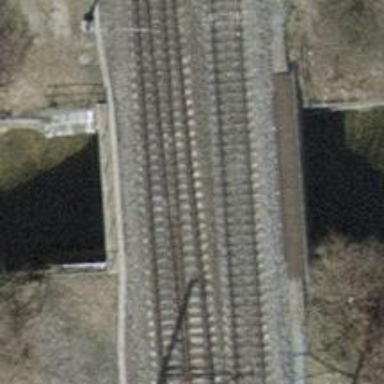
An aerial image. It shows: Bridge with electrified rail tracks and contact line.